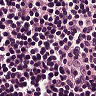
Metastatic tissue present: no